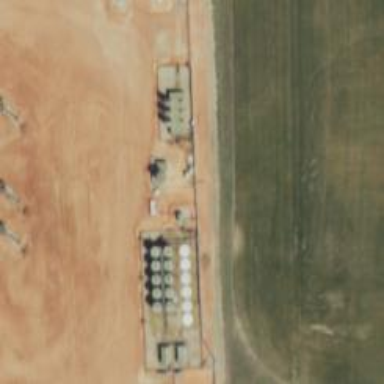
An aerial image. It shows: Storage tank with man-made structure.